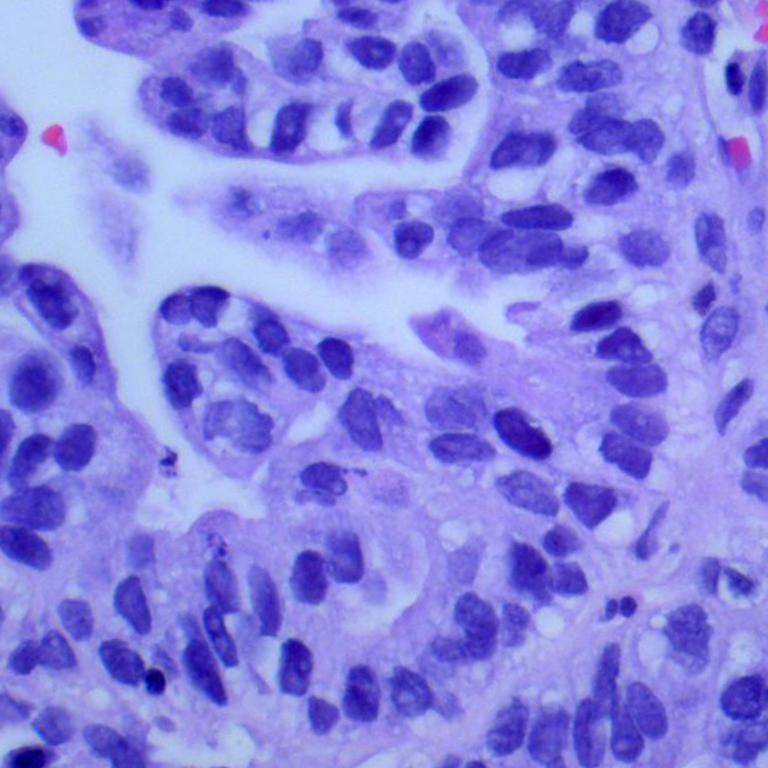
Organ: lung
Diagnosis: adenocarcinomas